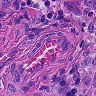
Metastatic tissue present: yes